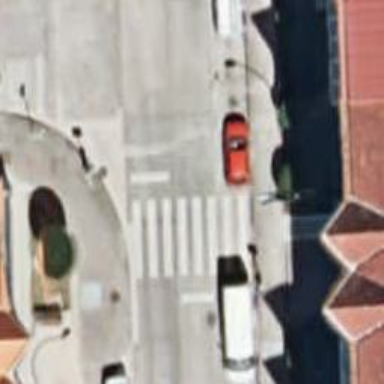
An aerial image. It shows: Uncontrolled crossing on the road.